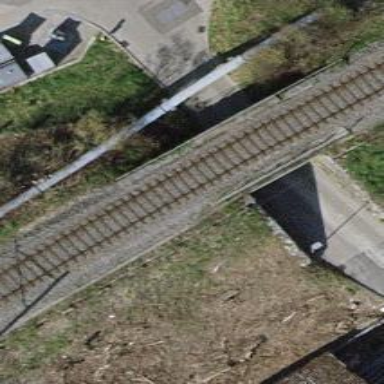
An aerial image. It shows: Bridge over electrified railway with contact line.